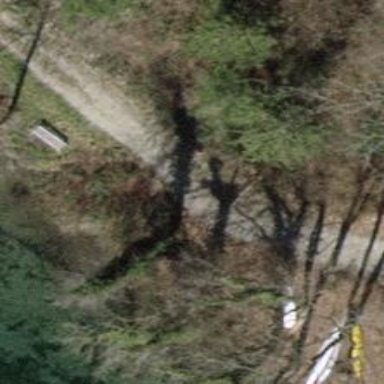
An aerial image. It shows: Swing gate.